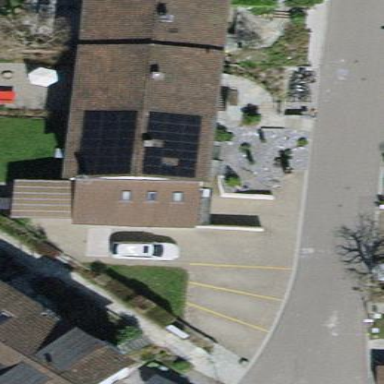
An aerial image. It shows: Terrace building with gabled roof made of tiles.